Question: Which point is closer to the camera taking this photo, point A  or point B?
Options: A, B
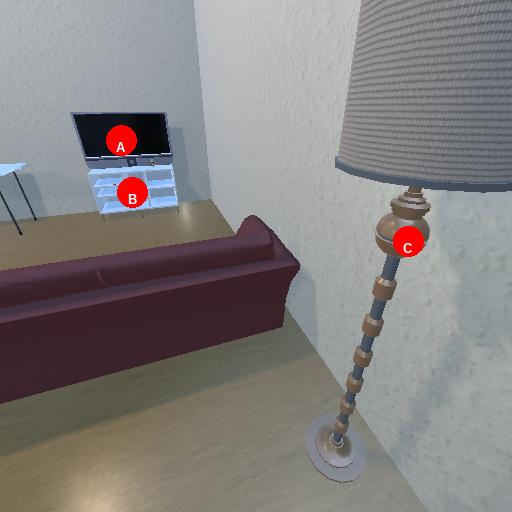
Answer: A